九年级 · 度量几何学
(本题3分)(2021$cdot$浙江$cdot$九年级期末)如图1,是某隧道的入口,它的截面如图2所示,是由$APB$和$RtangleACB$围成,且点$C$也在$APB$所在的圆上,已知$AC=4m$,隧道的最高点$P$离路面$BC$的距离$DP=7m$,则该道路的路面宽$BC=$$m;$在$APB$上,离地面相同高度的两点$E,F$装有两排照明灯,若$E$是$AP$的中点,则这两排照明灯离地面的高度是$m$$qquad$(图1)(图2)
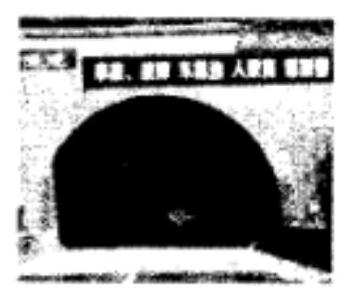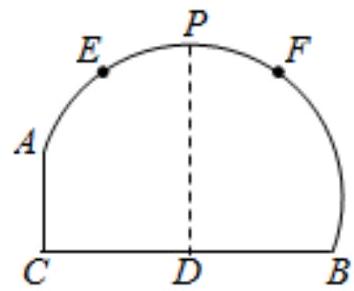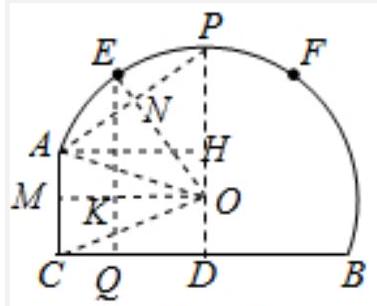
答案: $2sqrt{21}quadfrac{sqrt{70}}{2}+2$
解析: 【分析】先求得圆心的位置,根据垂径定理得到$AM=CM=2$,即可求得半径为5,根据勾股定理即可求得$CD$,进而求得$BC$,根据勾股定理求得$PA$,从而以及垂径定理求得$PN$,利用勾股定理求得$ON$,通过证得$triangleEOKcongtriangleOPN$求得$EK=ON$,进一步即可求得$EQ$.【详解】解:作$AC$的垂直平分线$OM$,交$PD$于$O$,交$AC$于$M$,则$O$是圆心,连接$OC$,$thereforeOD=MC=frac{1}{2}AC=2{~cm}$,$becausePD=7{~cm}$,$therefore$圆的半径为$7-2=5({~cm})$,$thereforeCD=sqrt{OC^{2}-OD^{2}}=sqrt{5^{2}-2^{2}}=sqrt{21}({~cm})$,$thereforeBC=2CD=2sqrt{21}{~cm}$,连接$PA、OE$交于$N$,作$AHperpPD$于$H,EQperpBC$于$Q$,$becausePD=7{~cm},DH=AC=4{~cm}$,$thereforePH=7-4=3({~cm})$,$becauseAH=CD=sqrt{21}{~cm}$,$thereforePA=sqrt{AH^{2}+PH^{2}}=sqrt{30}({~cm})$,$becauseE$是$AP$的中点,$thereforeOE$垂直平分$PA$,$thereforePN=frac{sqrt{30}}{2}{~cm}$,$thereforeON=sqrt{OP^{2}-PN^{2}}=sqrt{5^{2}-left(frac{sqrt{30}}{2}right)^{2}}=frac{sqrt{70}}{2}$,$becauseEQ//PD$,$thereforeangleOEK=angleEOP$在$triangleEOK$和$triangleOPN$中,$left{begin{array}{l}angleOEK=anglePONangleEKO=angleONP=90^{circ},EO=POend{array}right.$$thereforetriangleEOKcongtriangleOPN(AAS)$$thereforeEK=ON=frac{sqrt{70}}{2}$,$thereforeEQ=EK+KQ=left(frac{sqrt{70}}{2}+2right)({cm})$,故答案为$2sqrt{21},left(frac{sqrt{70}}{2}+2right)$.【点睛】本题考查了垂径定理和勾股定理的应用，三角形求得(图2)的判定和性质,作出辅助线构建直角三角形是解题的关键.